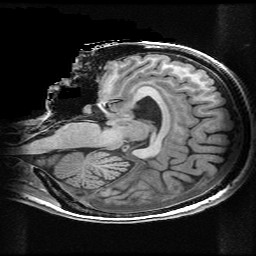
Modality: T1w
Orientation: sagittal
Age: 30
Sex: male